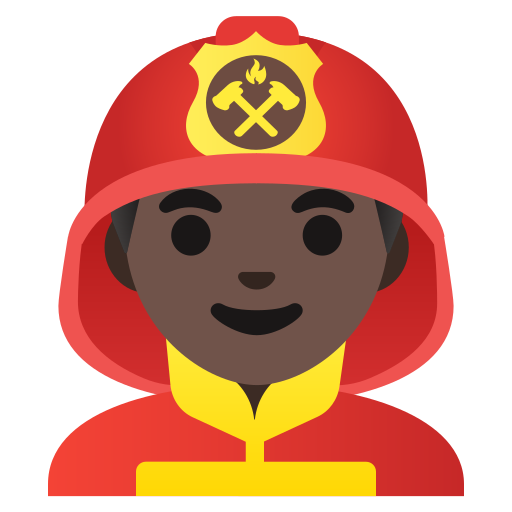
Emoji: 👨🏿‍🚒